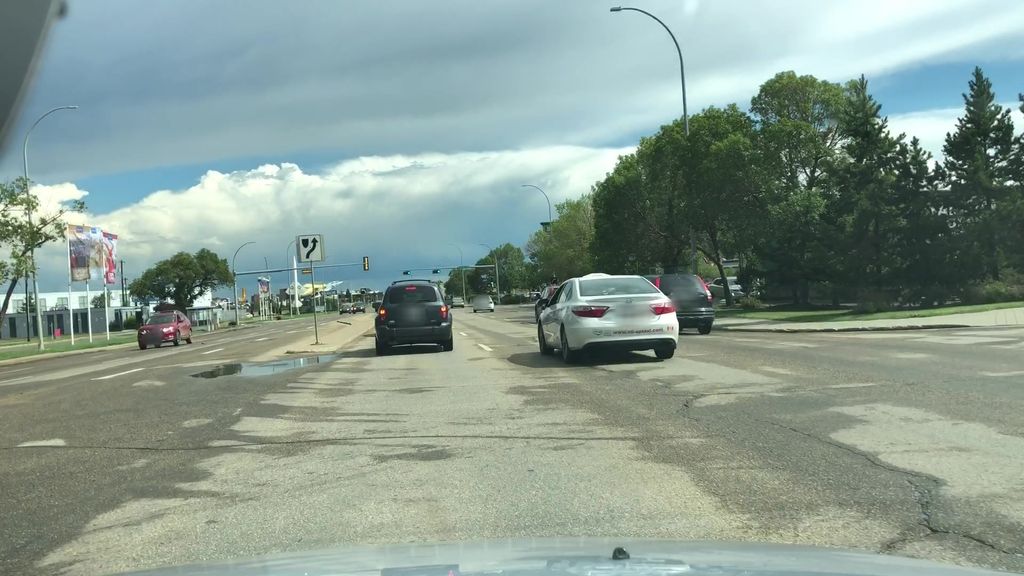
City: edmonton